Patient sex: M
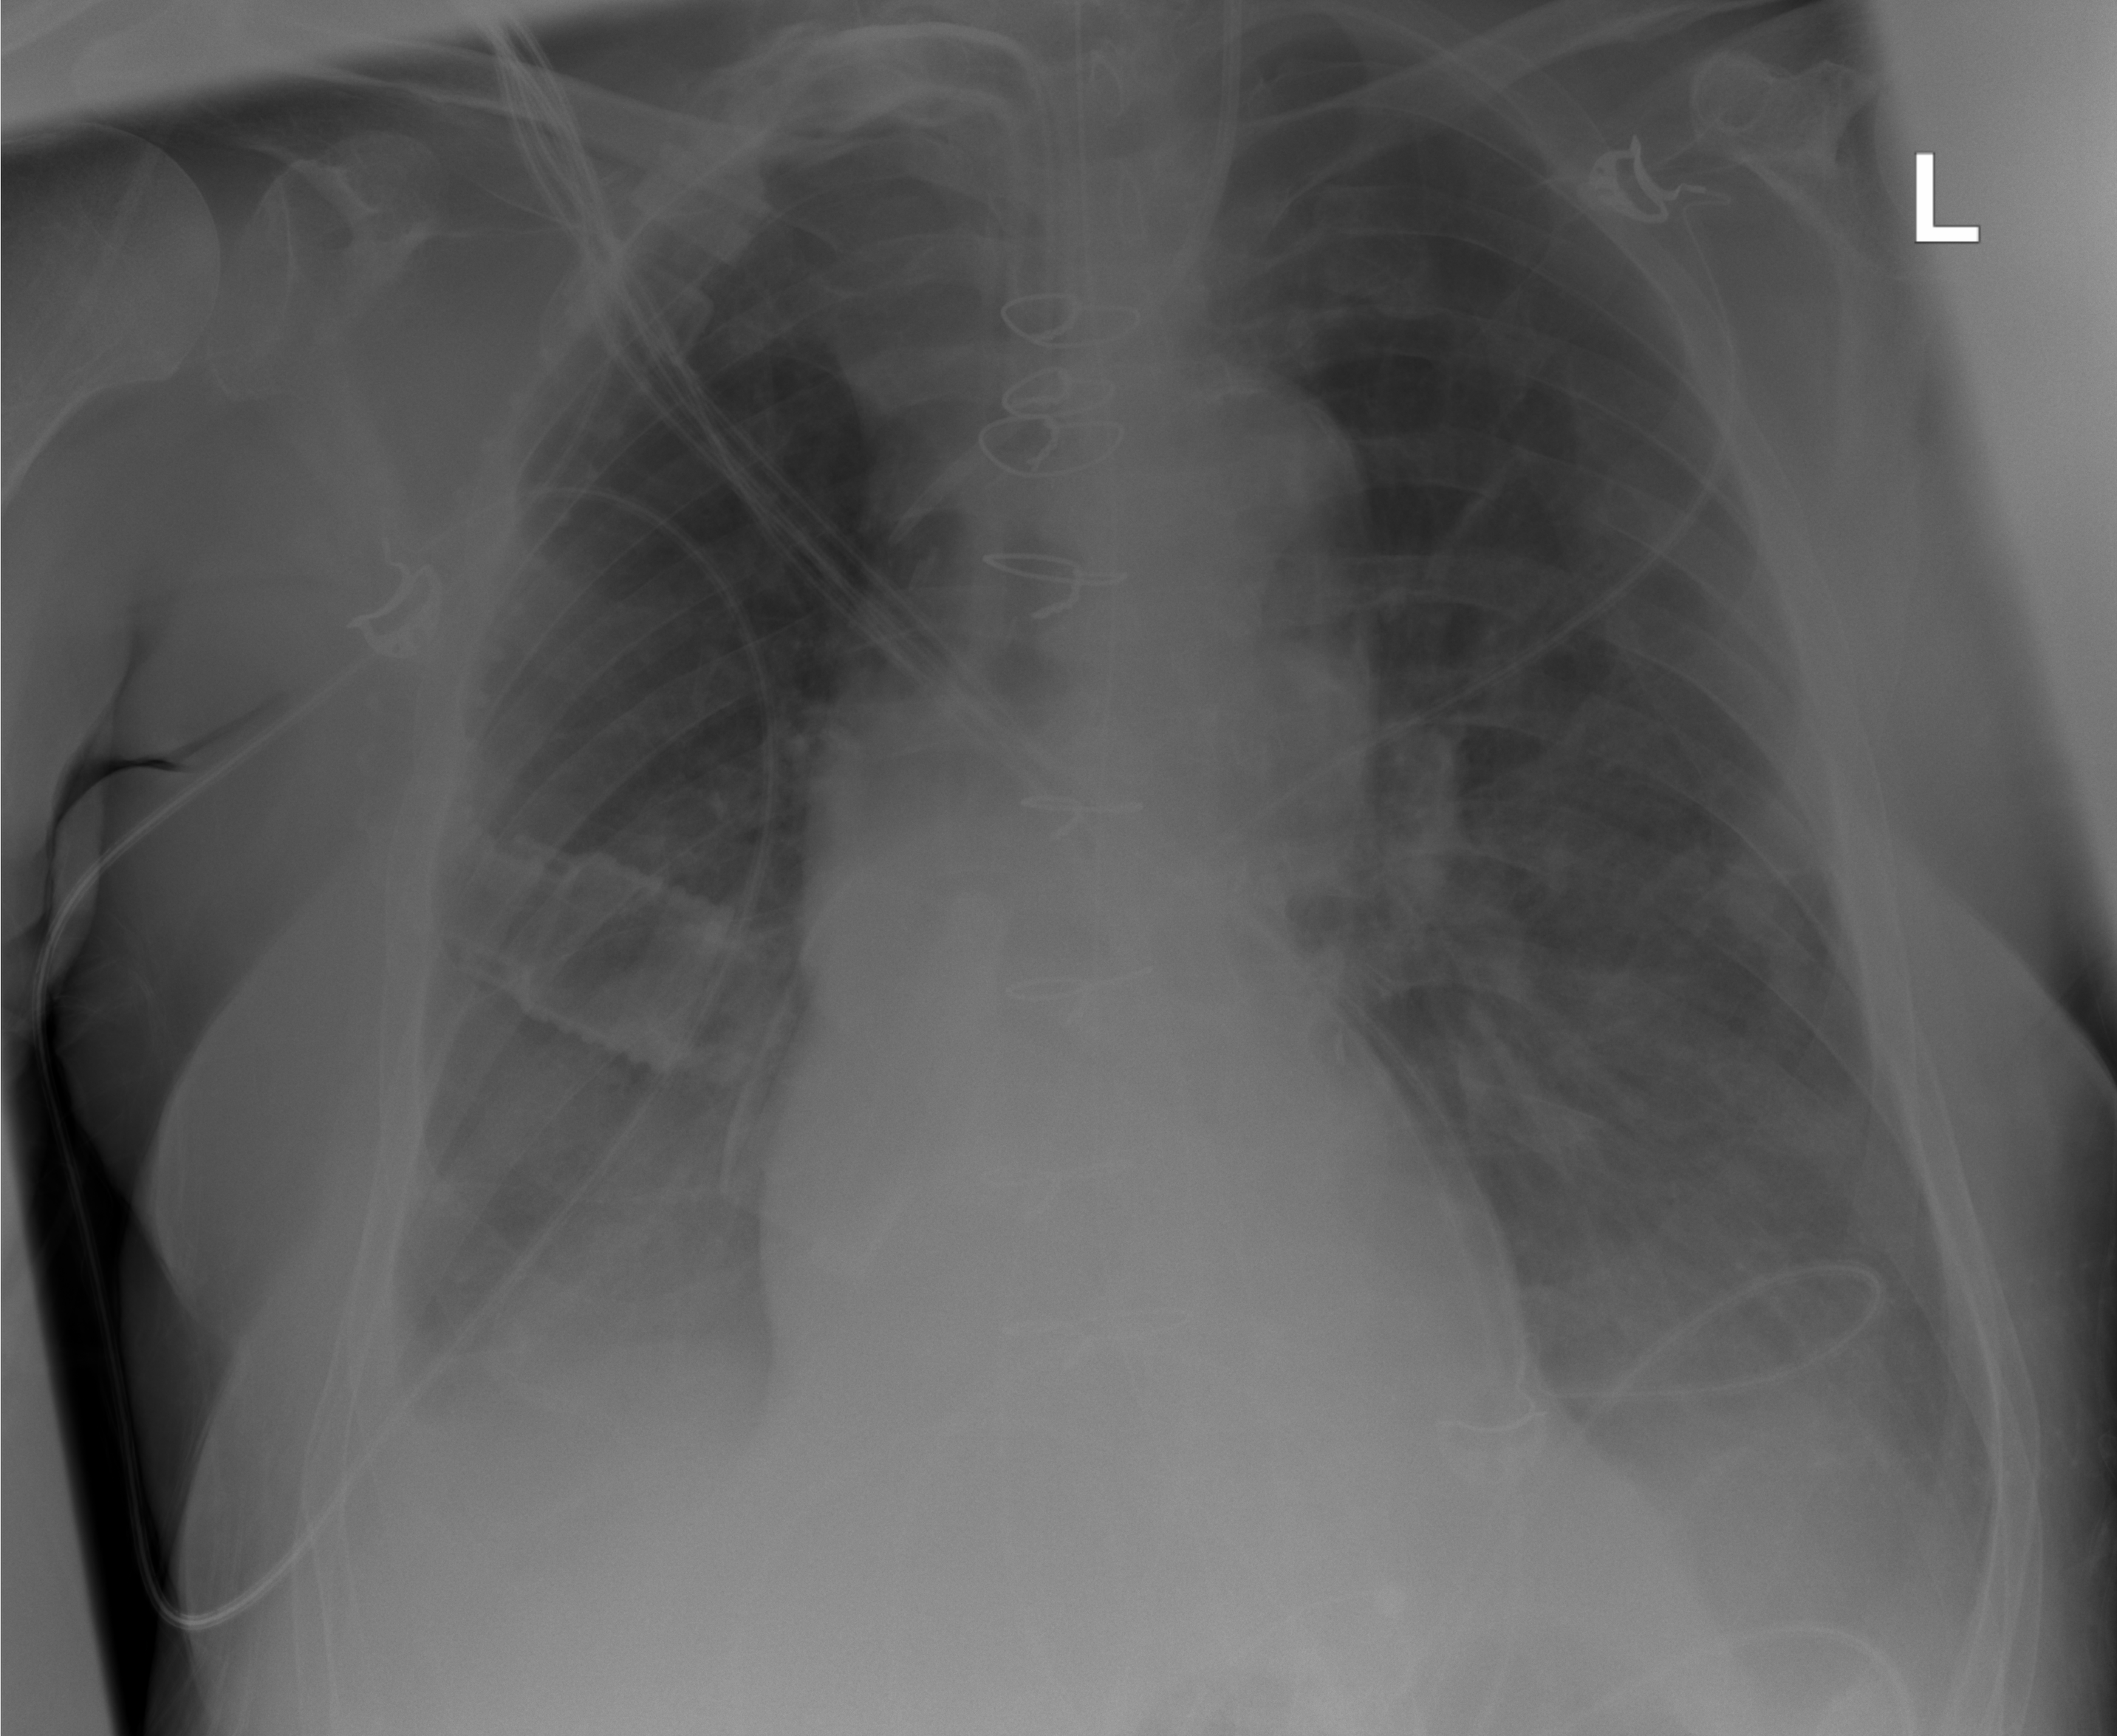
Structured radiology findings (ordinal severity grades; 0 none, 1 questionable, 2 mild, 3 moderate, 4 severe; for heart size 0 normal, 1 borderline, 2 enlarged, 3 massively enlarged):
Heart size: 0
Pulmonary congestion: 2
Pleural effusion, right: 2
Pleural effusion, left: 2
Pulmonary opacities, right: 0
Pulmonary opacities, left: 0
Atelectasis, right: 3
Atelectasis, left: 2